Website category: sports
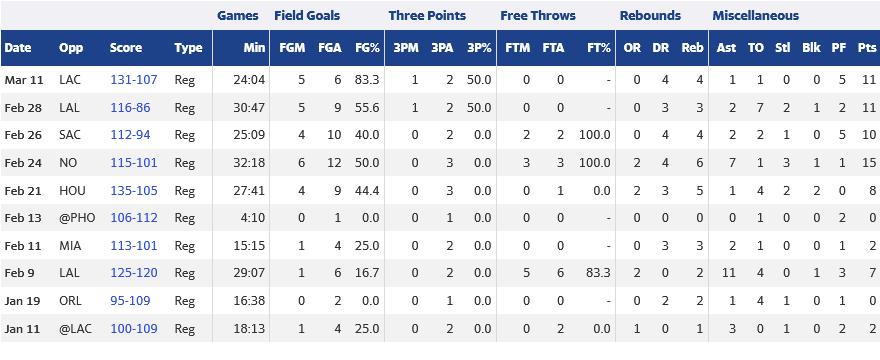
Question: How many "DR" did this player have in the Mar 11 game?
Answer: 4

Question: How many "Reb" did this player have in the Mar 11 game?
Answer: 4

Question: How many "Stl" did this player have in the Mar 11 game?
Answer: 0

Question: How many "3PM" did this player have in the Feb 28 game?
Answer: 1

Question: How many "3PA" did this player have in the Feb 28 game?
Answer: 2

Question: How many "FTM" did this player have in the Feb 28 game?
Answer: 0

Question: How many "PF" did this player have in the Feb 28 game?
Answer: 2

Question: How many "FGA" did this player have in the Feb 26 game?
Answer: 10

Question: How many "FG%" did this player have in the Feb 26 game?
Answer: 40.0

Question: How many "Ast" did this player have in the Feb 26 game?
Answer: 2

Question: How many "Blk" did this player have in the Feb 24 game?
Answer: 1

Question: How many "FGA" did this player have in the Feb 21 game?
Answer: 9

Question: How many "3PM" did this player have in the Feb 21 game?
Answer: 0

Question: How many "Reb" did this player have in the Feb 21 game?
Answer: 5

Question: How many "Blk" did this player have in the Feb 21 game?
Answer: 2

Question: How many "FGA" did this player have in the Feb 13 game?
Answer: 1

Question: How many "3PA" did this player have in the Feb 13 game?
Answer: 1

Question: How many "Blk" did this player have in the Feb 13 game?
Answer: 0

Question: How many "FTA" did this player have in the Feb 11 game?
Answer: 0

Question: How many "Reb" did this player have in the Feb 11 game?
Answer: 3

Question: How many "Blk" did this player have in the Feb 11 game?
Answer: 0

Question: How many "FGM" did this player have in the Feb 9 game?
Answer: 1

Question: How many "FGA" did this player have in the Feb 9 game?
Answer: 6

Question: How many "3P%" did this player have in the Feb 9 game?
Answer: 0.0

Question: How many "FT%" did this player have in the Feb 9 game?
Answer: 83.3

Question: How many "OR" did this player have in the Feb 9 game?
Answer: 2

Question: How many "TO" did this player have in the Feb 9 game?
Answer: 4

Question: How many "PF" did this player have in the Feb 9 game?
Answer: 3

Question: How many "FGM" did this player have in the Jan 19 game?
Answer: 0

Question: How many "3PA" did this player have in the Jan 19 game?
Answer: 1

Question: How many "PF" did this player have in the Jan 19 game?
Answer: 1

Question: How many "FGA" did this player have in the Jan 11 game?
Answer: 4

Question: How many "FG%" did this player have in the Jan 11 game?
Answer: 25.0

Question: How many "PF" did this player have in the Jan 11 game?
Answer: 2

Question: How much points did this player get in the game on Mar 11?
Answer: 11

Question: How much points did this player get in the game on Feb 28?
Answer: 11

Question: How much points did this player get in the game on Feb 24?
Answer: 15

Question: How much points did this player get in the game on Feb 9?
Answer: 7

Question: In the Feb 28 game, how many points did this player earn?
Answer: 11

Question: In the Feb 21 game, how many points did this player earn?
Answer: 8

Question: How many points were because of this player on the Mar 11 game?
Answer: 11

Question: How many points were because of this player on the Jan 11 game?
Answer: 2